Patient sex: M
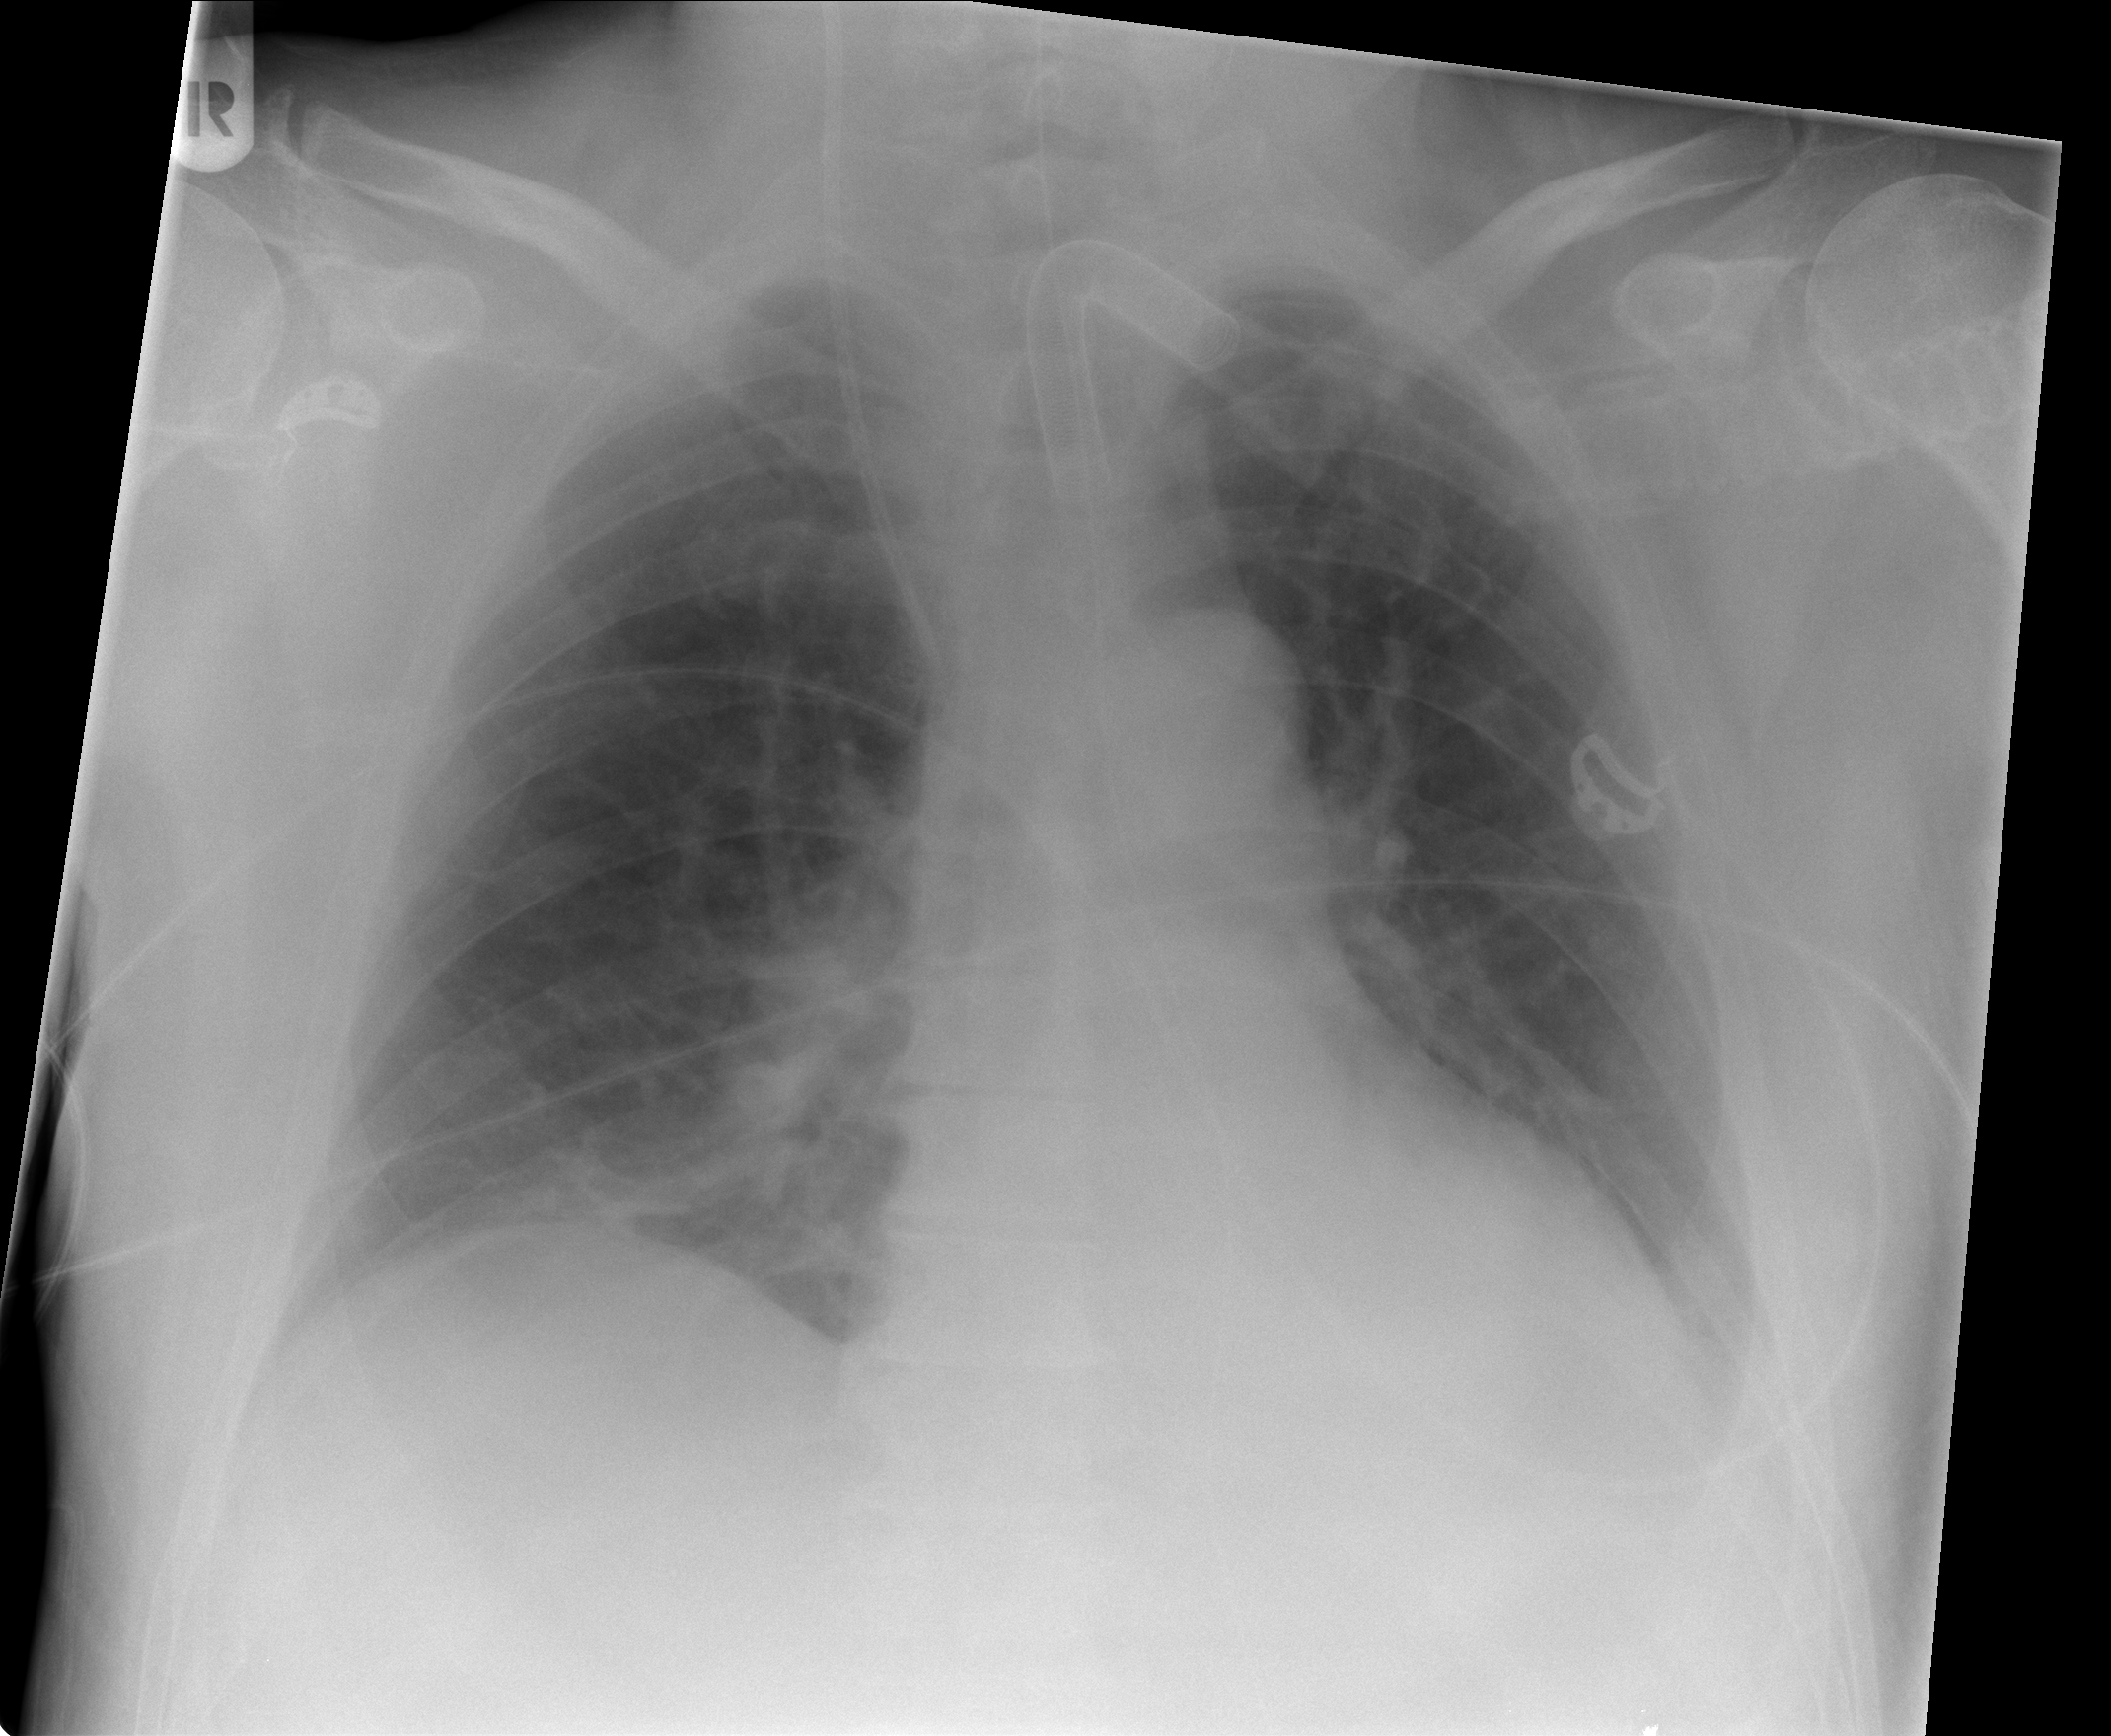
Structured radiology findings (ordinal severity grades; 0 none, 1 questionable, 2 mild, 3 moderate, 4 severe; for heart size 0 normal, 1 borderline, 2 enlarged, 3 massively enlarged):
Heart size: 1
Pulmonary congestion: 2
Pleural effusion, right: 0
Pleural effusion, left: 2
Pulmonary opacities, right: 0
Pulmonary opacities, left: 0
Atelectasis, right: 2
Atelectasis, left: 2